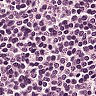
Metastatic tissue present: no